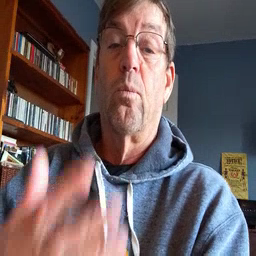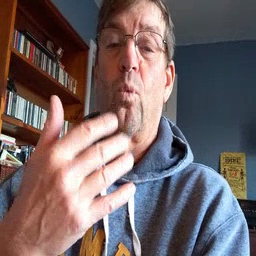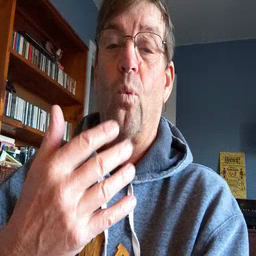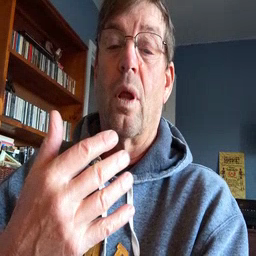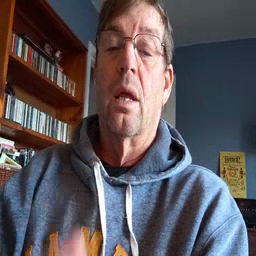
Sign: wait